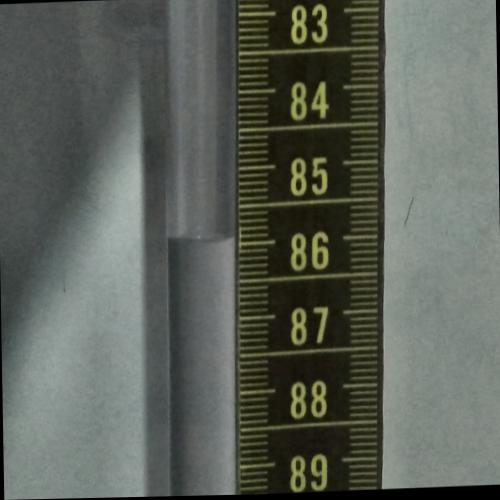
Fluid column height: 85.9 cm